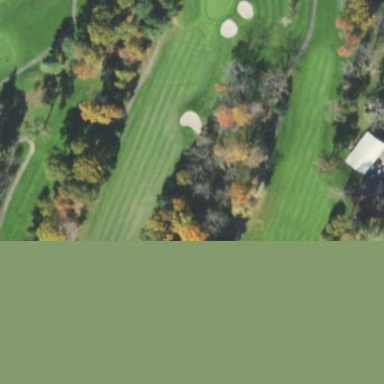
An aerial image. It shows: Grassy area designated as golf fairway.